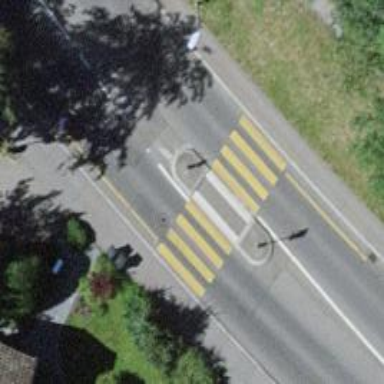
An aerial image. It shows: Uncontrolled zebra crossing with pedestrian island.